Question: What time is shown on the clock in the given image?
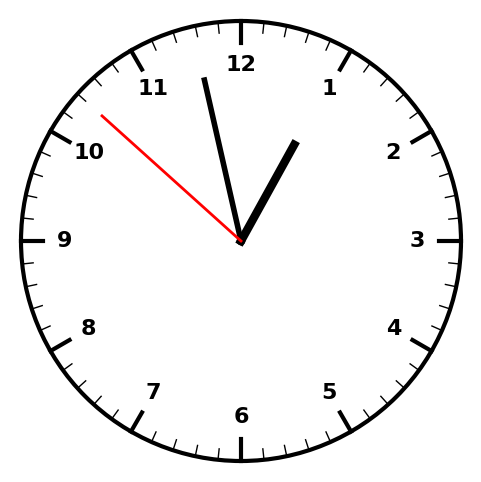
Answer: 12:57:52